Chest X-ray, PA view. Patient: 38 years old, sex F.
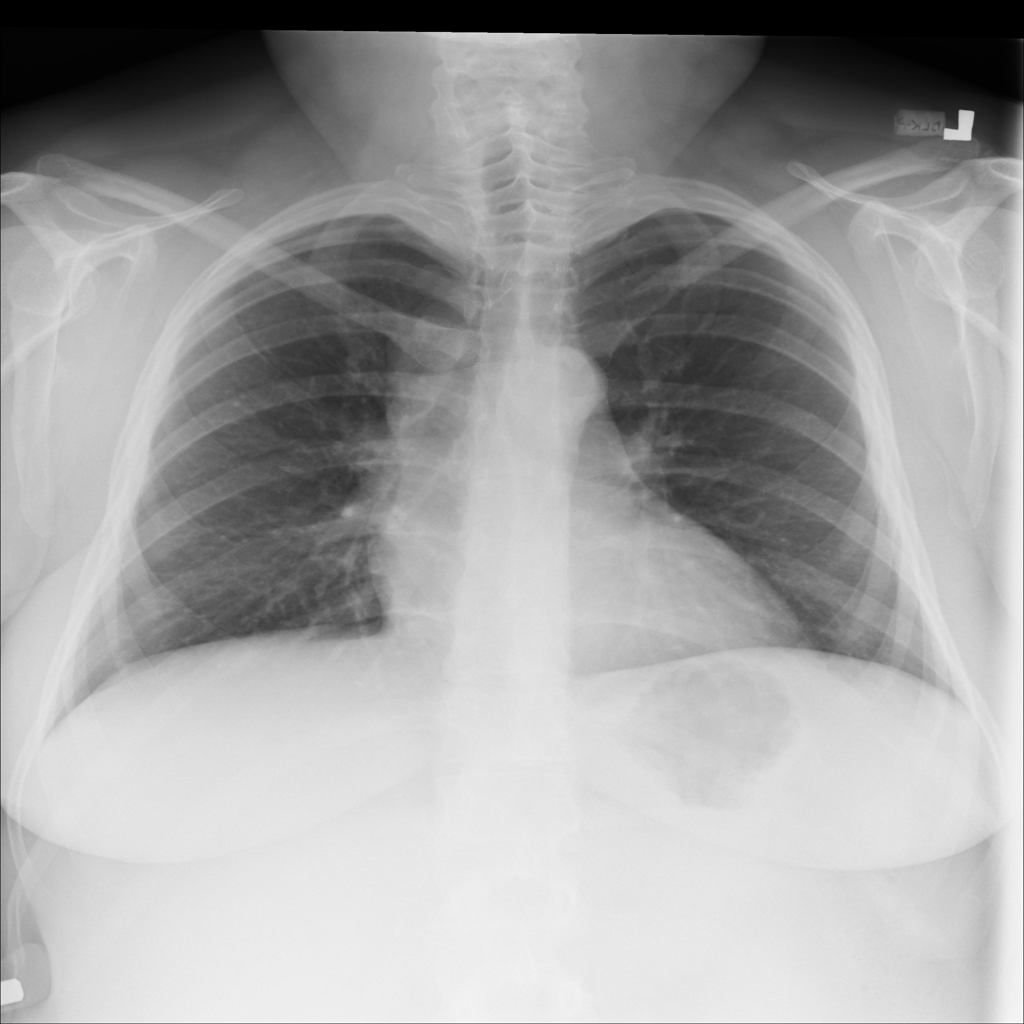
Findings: No Finding